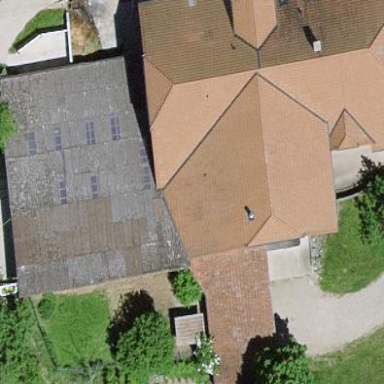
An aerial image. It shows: Farm building.